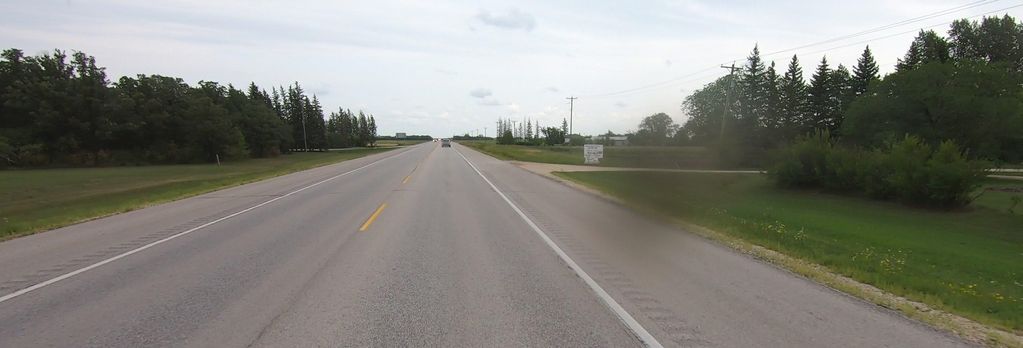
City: winnipeg